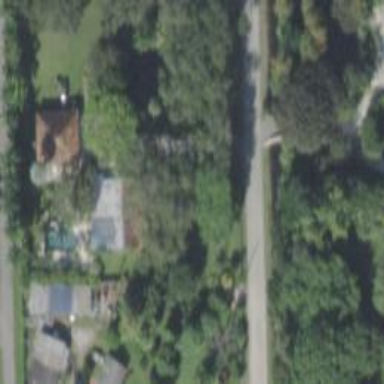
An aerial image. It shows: Driveway leading to service road.